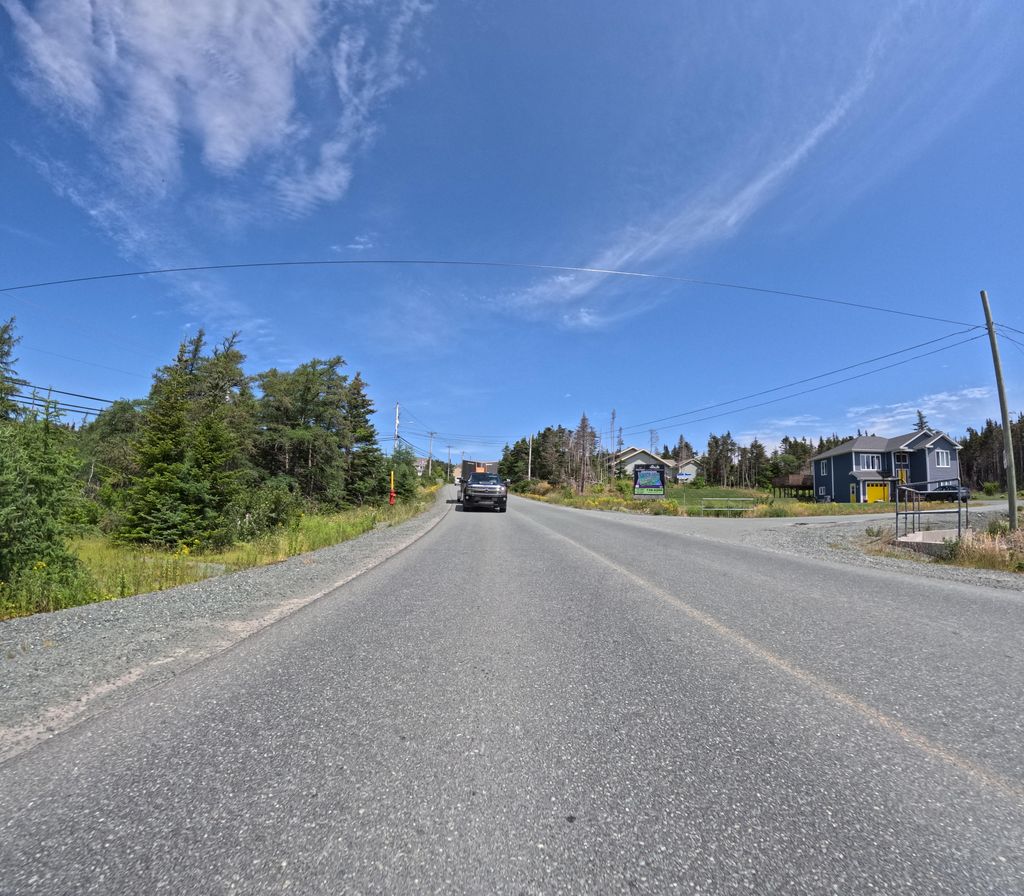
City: st_johns